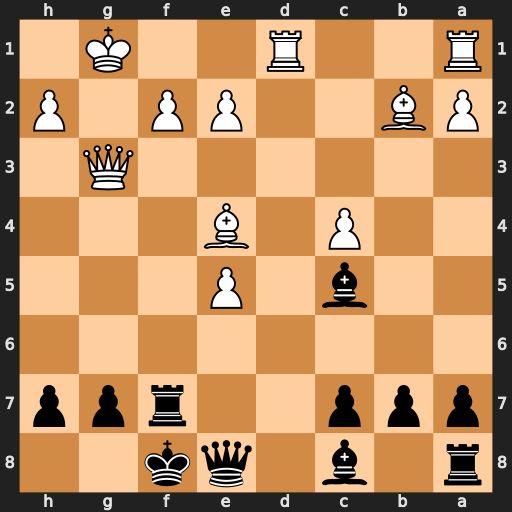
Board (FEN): r1b1qk2/ppp2rpp/8/2b1P3/2P1B3/6Q1/PB2PP1P/R2R2K1
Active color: b
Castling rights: -
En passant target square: -
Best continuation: Bxf2+ Qxf2 Rxf2